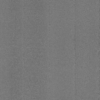
Label: dusty